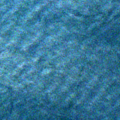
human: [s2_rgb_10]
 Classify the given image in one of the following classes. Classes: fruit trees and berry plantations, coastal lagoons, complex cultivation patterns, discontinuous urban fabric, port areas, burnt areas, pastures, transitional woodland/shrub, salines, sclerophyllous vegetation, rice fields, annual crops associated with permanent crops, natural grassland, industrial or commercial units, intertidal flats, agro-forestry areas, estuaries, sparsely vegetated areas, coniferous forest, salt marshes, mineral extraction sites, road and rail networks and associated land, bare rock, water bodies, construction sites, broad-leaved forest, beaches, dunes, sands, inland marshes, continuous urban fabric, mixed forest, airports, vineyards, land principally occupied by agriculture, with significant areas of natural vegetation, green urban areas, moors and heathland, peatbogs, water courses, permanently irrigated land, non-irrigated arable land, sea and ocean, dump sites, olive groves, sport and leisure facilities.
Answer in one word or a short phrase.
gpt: sea and ocean